Question:
Can't understand how to fix it and why it appears?
'''
Ld /Users/atencion/Library/Developer/Xcode/DerivedData/Flylista-gcadfttyrgznkmafzaicacwytfey/Build/Products/Debug-iphonesimulator/Flylista.app/Flylista normal i386
cd "/Users/atencion/Documents/Applications Development/Xcode Projects/Flylista"
setenv MACOSX_DEPLOYMENT_TARGET 10.6
setenv PATH "/Developer/Platforms/iPhoneSimulator.platform/Developer/usr/bin:/Developer/usr/bin:/usr/bin:/bin:/usr/sbin:/sbin"
/Developer/Platforms/iPhoneSimulator.platform/Developer/usr/bin/clang -arch i386 -isysroot /Developer/Platforms/iPhoneSimulator.platform/Developer/SDKs/iPhoneSimulator5.0.sdk -L/Users/atencion/Library/Developer/Xcode/DerivedData/Flylista-gcadfttyrgznkmafzaicacwytfey/Build/Products/Debug-iphonesimulator -F/Users/atencion/Library/Developer/Xcode/DerivedData/Flylista-gcadfttyrgznkmafzaicacwytfey/Build/Products/Debug-iphonesimulator -filelist /Users/atencion/Library/Developer/Xcode/DerivedData/Flylista-gcadfttyrgznkmafzaicacwytfey/Build/Intermediates/Flylista.build/Debug-iphonesimulator/Flylista.build/Objects-normal/i386/Flylista.LinkFileList -mmacosx-version-min=10.6 -Xlinker -objc_abi_version -Xlinker 2 -fobjc-arc -Xlinker -no_implicit_dylibs -D__IPHONE_OS_VERSION_MIN_REQUIRED=50000 -framework QuartzCore -framework UIKit -framework Foundation -framework CoreGraphics -o /Users/atencion/Library/Developer/Xcode/DerivedData/Flylista-gcadfttyrgznkmafzaicacwytfey/Build/Products/Debug-iphonesimulator/Flylista.app/Flylista
ld: duplicate symbol _OBJC_CLASS_$_FlightsViewController in /Users/atencion/Library/Developer/Xcode/DerivedData/Flylista-gcadfttyrgznkmafzaicacwytfey/Build/Intermediates/Flylista.build/Debug-iphonesimulator/Flylista.build/Objects-normal/i386/FlightViewController.o and /Users/atencion/Library/Developer/Xcode/DerivedData/Flylista-gcadfttyrgznkmafzaicacwytfey/Build/Intermediates/Flylista.build/Debug-iphonesimulator/Flylista.build/Objects-normal/i386/FlightsViewController.o for architecture i386
Command /Developer/Platforms/iPhoneSimulator.platform/Developer/usr/bin/clang failed with exit code 1
'''
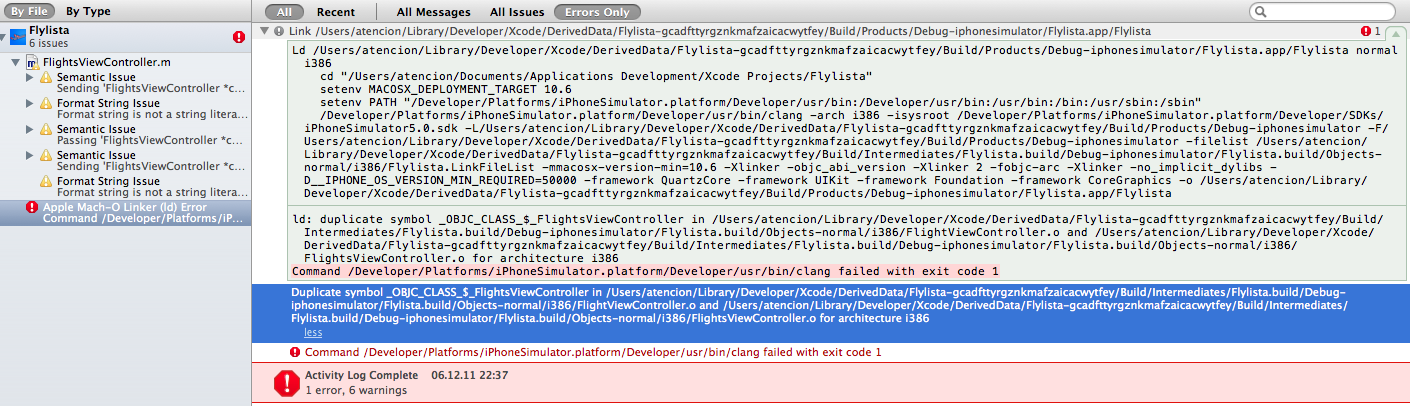
Answer: The actual error is right there in front of you. It appears that your link phase is failing due to a duplicate symbol: 'FlightsViewController'. You've probably defined this twice, or perhaps you've linked it into a library as well as into your main build.